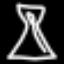
Label: hourglass